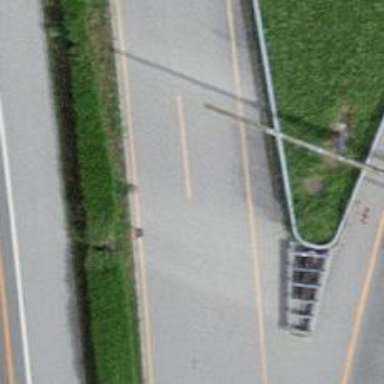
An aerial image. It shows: Disused road.